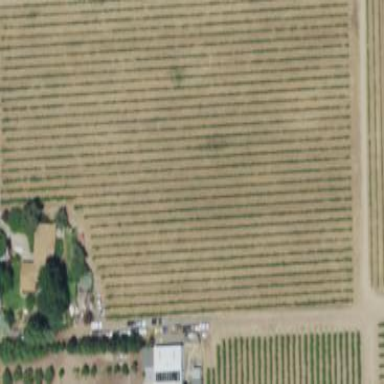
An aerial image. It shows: Vineyard where grapes are grown.